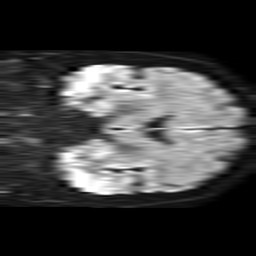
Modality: TRACE
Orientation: coronal
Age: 59
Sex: male
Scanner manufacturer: philips
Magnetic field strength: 1.5 T
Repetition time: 4.6 s
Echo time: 0.08631 s